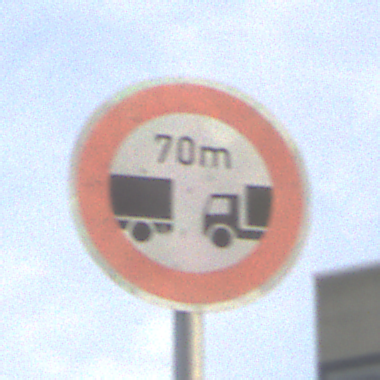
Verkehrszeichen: VerbotUnterschreitenMindestabstand
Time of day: SunriseSunset
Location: Outdoor (Urban)
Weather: PartlyCloudy
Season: NotSpecified
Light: Natural